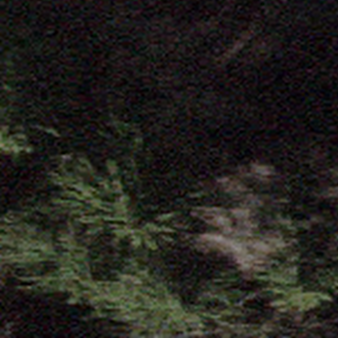
Label: other